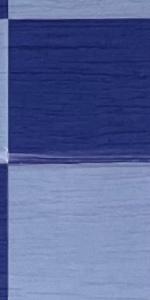
Label: Empty